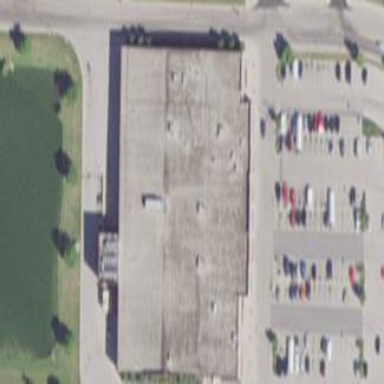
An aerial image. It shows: Supermarket building.